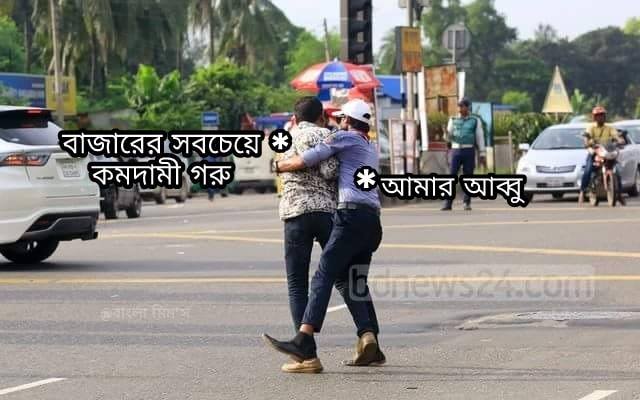
Caption: বাজারের সবচেয়ে* কমদামী গরু       *আমার আব্বু
Label: non-hate